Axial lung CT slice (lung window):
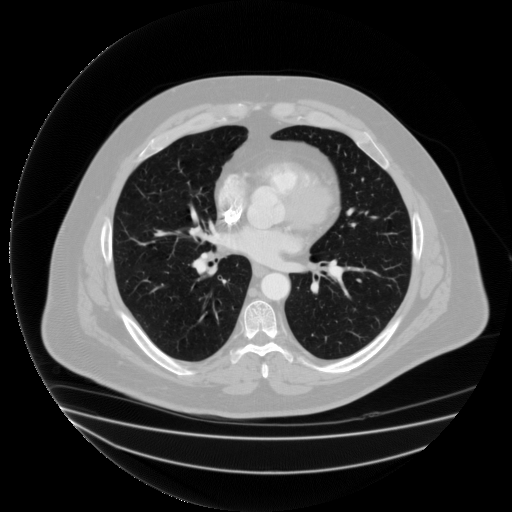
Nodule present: no